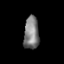
Tissue: lung
Cell type: Epithelial cells
Senescence score: 0.2165
Nuclear area (px): 483
Mean DAPI intensity: 126.19